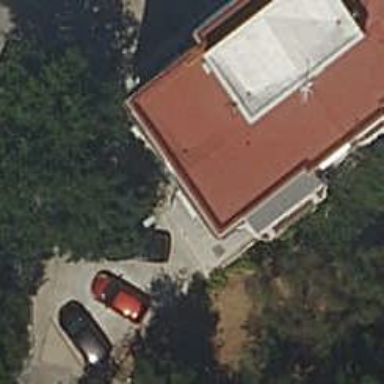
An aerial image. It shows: Cafe.